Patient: sex M, age 30
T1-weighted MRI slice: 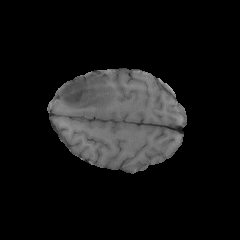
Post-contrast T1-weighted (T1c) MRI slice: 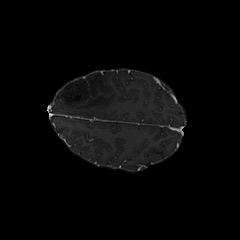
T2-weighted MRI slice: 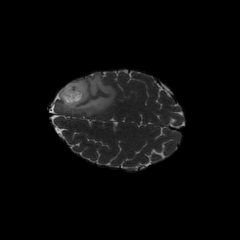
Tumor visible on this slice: yes
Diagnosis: Astrocytoma, IDH-mutant
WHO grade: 3